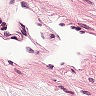
Metastatic tissue present: no